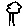
Label: tree